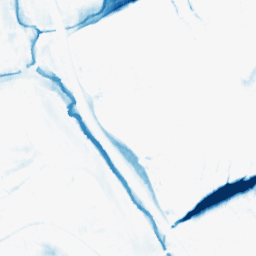
Category: morphological
Decomposition family: morphological_ellipse
Decomposition parameters: operation: closing
width: 30
height: 10
Upsampling method: quartic
Upsampling parameters: scale: 2
Upsampling scale: 2